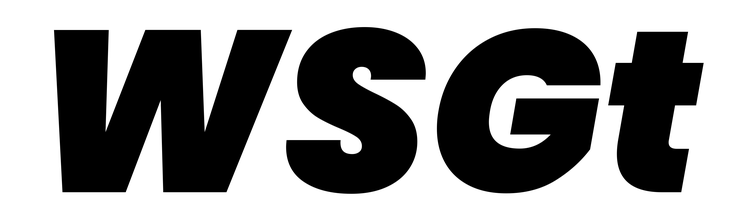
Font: Poppins-BlackItalic